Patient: sex M, age 61
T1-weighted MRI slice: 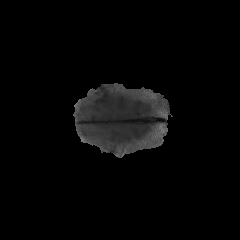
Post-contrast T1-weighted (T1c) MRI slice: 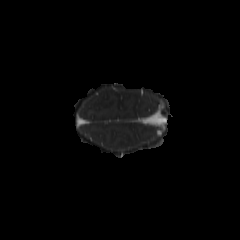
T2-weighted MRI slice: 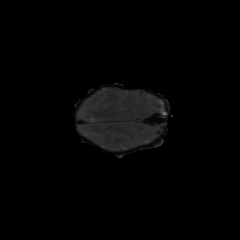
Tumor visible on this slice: no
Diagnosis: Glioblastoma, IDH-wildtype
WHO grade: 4